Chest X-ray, PA view. Patient: 51 years old, sex F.
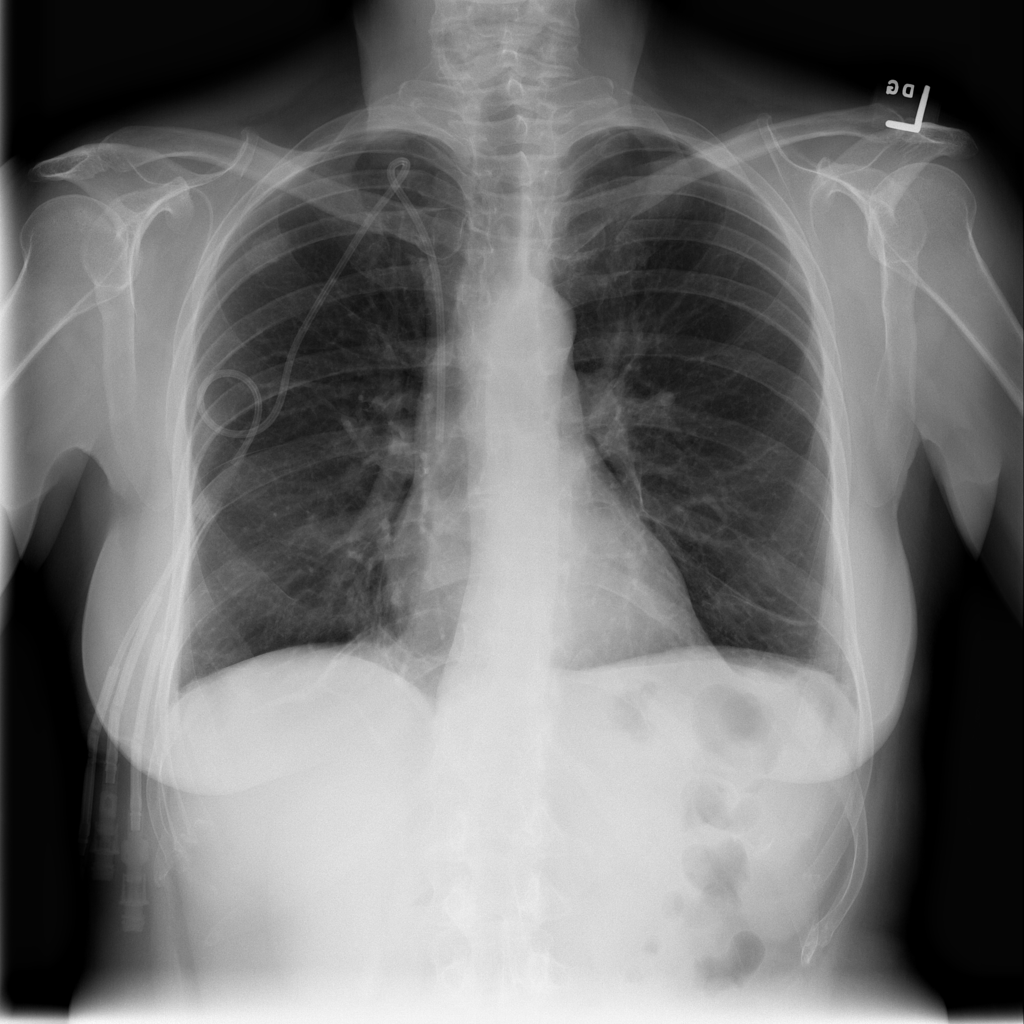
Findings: Atelectasis